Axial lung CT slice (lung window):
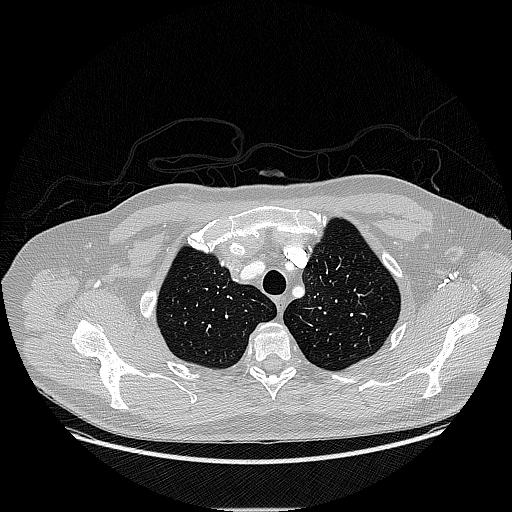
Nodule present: no